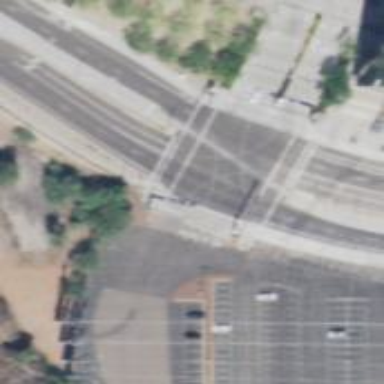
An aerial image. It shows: Solid stop line on the road.